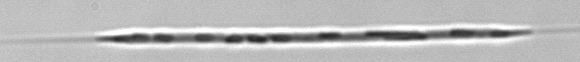
Label: Rhizosolenia